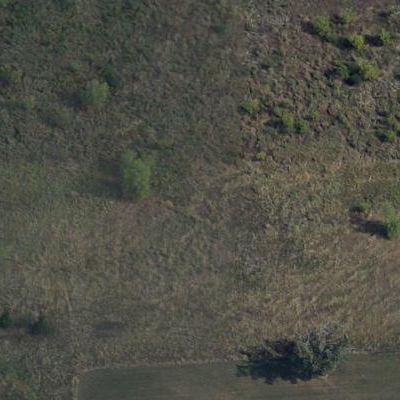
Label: Grass